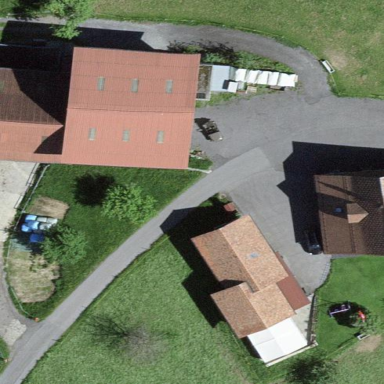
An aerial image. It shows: Farmyard in rural farm setting.